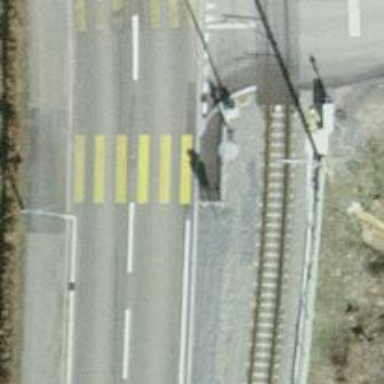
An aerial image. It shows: Marked crossing on the road.